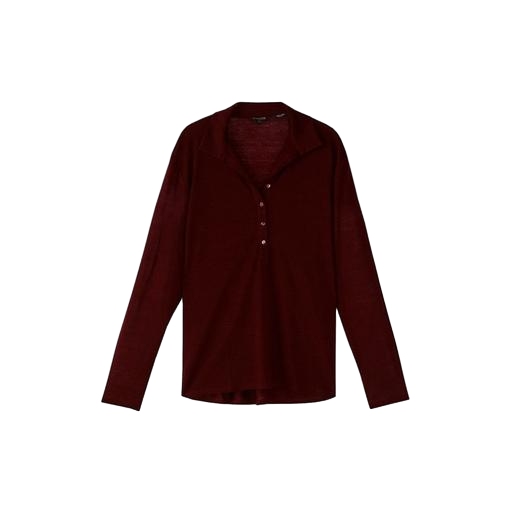
long-sleeve shirt, long-sleeve top, saturday tunic merlot, white background